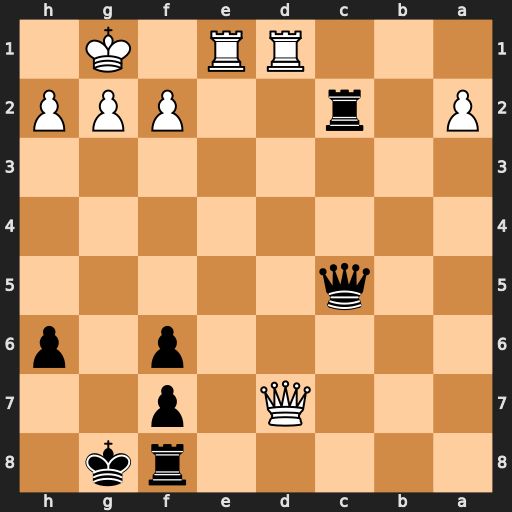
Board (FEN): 5rk1/3Q1p2/5p1p/2q5/8/8/P1r2PPP/3RR1K1
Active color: b
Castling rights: -
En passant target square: -
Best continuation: Qxf2+ Kh1 Qxg2#